Question: I work on Vim with the solarized colorscheme.
In my .tex files, the syntax highlighting is different from '$...$' to '\[...\]'(or align environment).
The inline maths are in yellow, while the display-maths are in red.

The mathzone seems recognized because i'm using a math context with Ultisnips that works.
Is this difference normal, and if it is, is there a way to highlight the both in the same way ?
I precise that i'm using Vimtex.
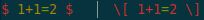
Answer: That's a colorscheme inconsistency. Solarized defines highlight only for 'texMathZoneX' but it does nothing with 'texMath' or 'texMathZoneY'. Hence the result. You can use other colorscheme or do some workaround. E.g.
'''
augroup FixColors | au!
autocmd ColorScheme solarized
\ if &bg ==# 'dark' |
\ hi texMath ctermfg=3 ctermbg=8 guifg=#b58900 guibg=#002b36 |
\ else |
\ hi texMath ctermfg=3 ctermbg=15 guifg=#b58900 guibg=#fdf6e3 |
\ endif |
\ hi! link texMathZoneX texMath
augroup end
'''